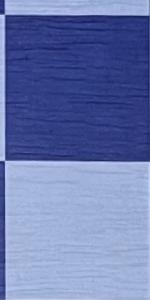
Label: Empty